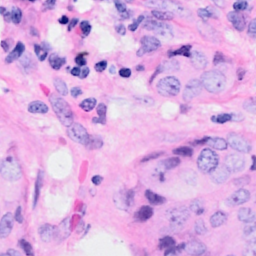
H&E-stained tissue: Breast